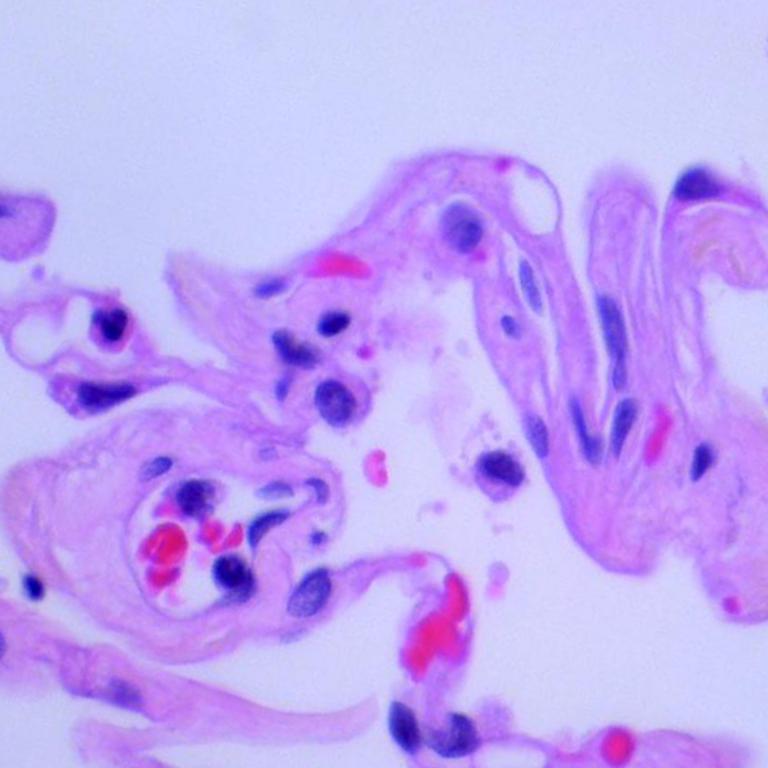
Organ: lung
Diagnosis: benign